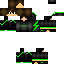
A male human skin with dark skin, wearing brown long hair dressed in a blue hoodie and black pants, featuring a closed mouth.